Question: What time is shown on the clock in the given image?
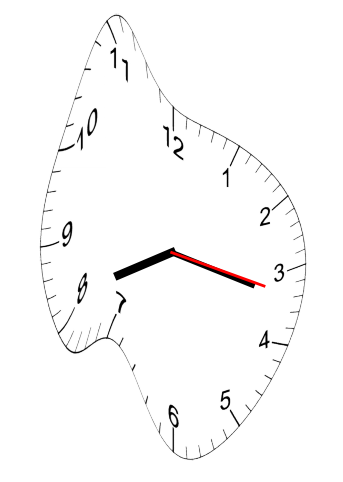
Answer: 08:17:17